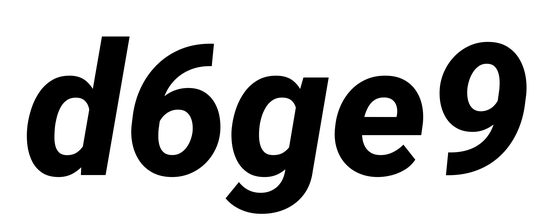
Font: Roboto-Italic_ExtraBold_Italic